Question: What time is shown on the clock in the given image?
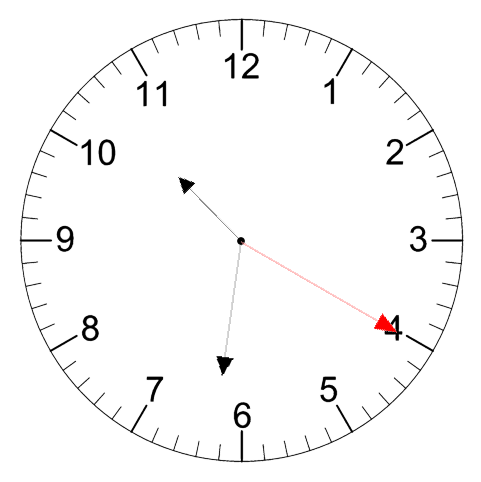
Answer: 10:31:20